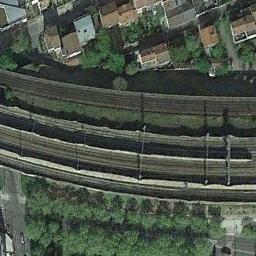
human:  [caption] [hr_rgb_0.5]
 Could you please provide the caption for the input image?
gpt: There are many buildings and trees beside the railway .

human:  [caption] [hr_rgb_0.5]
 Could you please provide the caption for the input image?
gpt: These railways are between a residential area and a grove of trees .

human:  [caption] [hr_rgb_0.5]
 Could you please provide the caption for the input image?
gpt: The railway is next to some trees and houses .

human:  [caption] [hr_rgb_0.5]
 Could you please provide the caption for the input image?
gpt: There is a row of blue buildings on one side of the railway .

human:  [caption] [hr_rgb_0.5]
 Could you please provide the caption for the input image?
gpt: There are some green trees and buildings beside the railway .